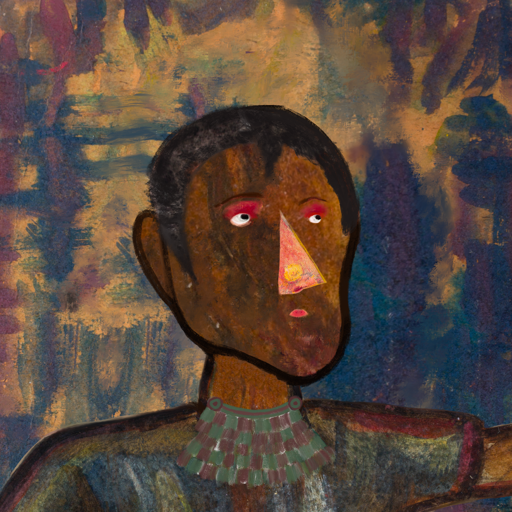
Background: InTheSun, Head And Neck Side: Mosgoul, Face Side: Irani, Bust: Mosgoul, Hair Side: Roy_Bahadur, Head Accessory: Blank, Second Necklace: After_Raid, Necklace: Blank, Baby: Blank